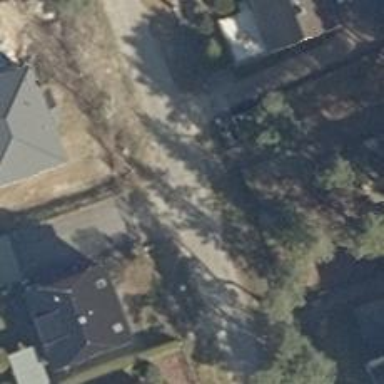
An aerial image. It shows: Driveway leading to service road.